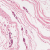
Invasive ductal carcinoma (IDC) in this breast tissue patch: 0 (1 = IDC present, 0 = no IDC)